Question: I have a problem when I am removing an item from my list in my RecycerView. I want to do the following functionality. When I press a checkbox in my RecycerView list the item is to be removed from the list. Basically this works when I press some of the top/bottom checkboxes, but when I press some in-between I have other checkboxes are marked as Checked without even touching them. I don't know where this problem comes from.

This is my code in my adapter:
'''
public class ShoppingListAdapter extends RecyclerView.Adapter<ShoppingListAdapter.ShoppingListViewHolder> {
private ArrayList<Item> mItems;
private Context mContext;
public ShoppingListAdapter(Context context, ArrayList<Item> items) {
mItems = items;
mContext = context;
}
@Override
public ShoppingListViewHolder onCreateViewHolder(ViewGroup viewGroup, int position) {
View view = LayoutInflater.from(mContext).inflate(R.layout.shopping_list_item,viewGroup,false);
ShoppingListViewHolder viewHolder = new ShoppingListViewHolder(view);
return viewHolder;
}
@Override
public void onBindViewHolder(ShoppingListViewHolder shoppingListViewHolder, int position) {
shoppingListViewHolder.bindShoppingList(mItems.get(position));
}
@Override
public int getItemCount() {
return mItems.size();
}
public class ShoppingListViewHolder extends RecyclerView.ViewHolder implements CompoundButton.OnCheckedChangeListener{
public TextView mShoppingListItem;
public CheckBox mCheckBox;
public ShoppingListViewHolder(View itemView) {
super(itemView);
mShoppingListItem = (TextView) itemView.findViewById(R.id.shoppingListItem);
mCheckBox = (CheckBox) itemView.findViewById(R.id.shoppingListCheckBox);
mCheckBox.setOnCheckedChangeListener(this);
}
public void bindShoppingList(Item item){
mShoppingListItem.setText(item.getItemDescription());
}
@Override
public void onCheckedChanged(CompoundButton buttonView, boolean isChecked) {
removeAt(getAdapterPosition(),this);
}
}
public void removeAt(int position,ShoppingListViewHolder viewHolder) {
mItems.remove(position);
notifyItemRemoved(position);
}
'''
This is my code in MainActivity:
'''
public class MainActivity extends AppCompatActivity {
private Toolbar mToolbar;
private RecyclerView mRecyclerView;
private ArrayList<Item> shoppingListItems;
@Override
protected void onCreate(Bundle savedInstanceState) {
super.onCreate(savedInstanceState);
setContentView(R.layout.activity_main);
mToolbar = (Toolbar)findViewById(R.id.tool_bar);
setSupportActionBar(mToolbar);
mRecyclerView = (RecyclerView)findViewById(R.id.recyclerView);
shoppingListItems = new ArrayList<>();
shoppingListItems.add(new Item("Apples"));
shoppingListItems.add(new Item("Bred"));
shoppingListItems.add(new Item("Potatoes"));
shoppingListItems.add(new Item("Muffins"));
shoppingListItems.add(new Item("Crackers"));
shoppingListItems.add(new Item("Spaghetti"));
shoppingListItems.add(new Item("Plastic Bags"));
shoppingListItems.add(new Item("Deodorant"));
shoppingListItems.add(new Item("Razors"));
shoppingListItems.add(new Item("Shampoo"));
shoppingListItems.add(new Item("Tooth brushes"));
shoppingListItems.add(new Item("Butter"));
shoppingListItems.add(new Item("Bagels"));
shoppingListItems.add(new Item("Coconut water"));
shoppingListItems.add(new Item("Tomatoes"));
ShoppingListAdapter adapter = new ShoppingListAdapter(this,shoppingListItems);
mRecyclerView.addItemDecoration(new SimpleDividerItemDecoration(getApplicationContext()));
mRecyclerView.setAdapter(adapter);
mRecyclerView.setLayoutManager(new LinearLayoutManager(this));
}
@Override
public boolean onCreateOptionsMenu(Menu menu) {
// Inflate the menu; this adds items to the action bar if it is present.
getMenuInflater().inflate(R.menu.menu_main, menu);
return true;
}
@Override
public boolean onOptionsItemSelected(MenuItem item) {
// Handle action bar item clicks here. The action bar will
// automatically handle clicks on the Home/Up button, so long
// as you specify a parent activity in AndroidManifest.xml.
int id = item.getItemId();
//noinspection SimplifiableIfStatement
if (id == R.id.action_settings) {
return true;
}
return super.onOptionsItemSelected(item);
}
'''
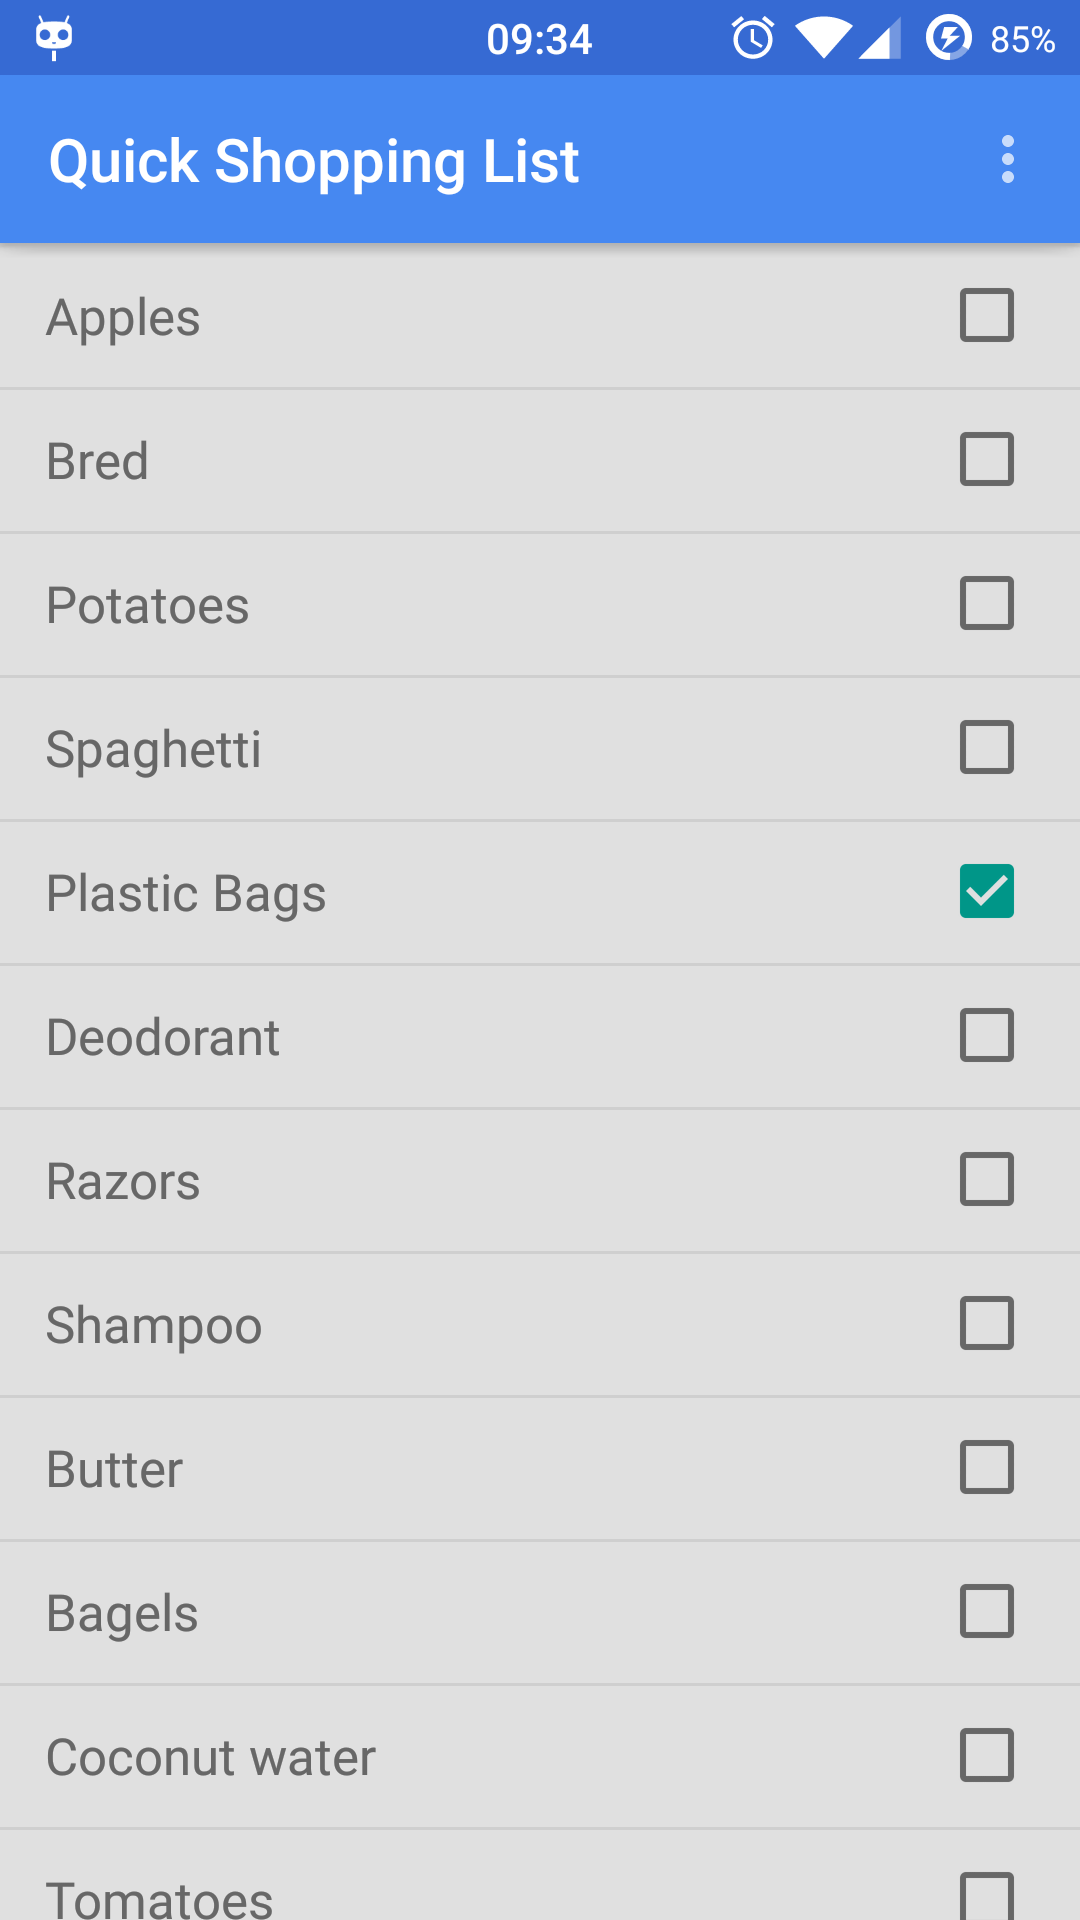
Answer: I think the "automatically" checked item(s) reuse the view holder of the deleted item (including the checked checkbox). When you <URL>set the checkbox' state to false:
'''
ShoppingListViewHolder {
public void bindShoppingList(Item item){
mShoppingListItem.setText(item.getItemDescription());
mCheckBox.setChecked(false);// <- this
}
}
'''
<URL> is the place where you set the item's view to match the item's data